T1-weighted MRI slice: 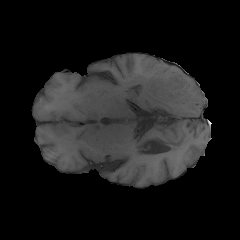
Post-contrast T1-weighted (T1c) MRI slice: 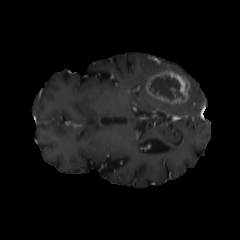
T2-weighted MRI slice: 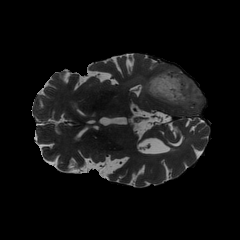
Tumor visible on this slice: yes